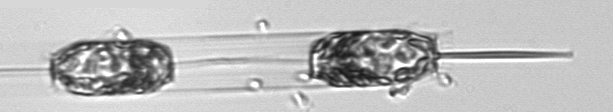
Label: Ditylum_brightwellii